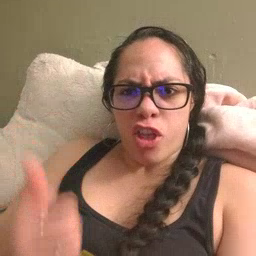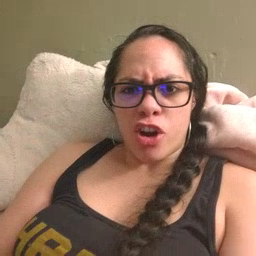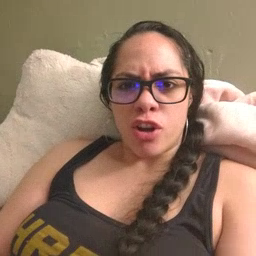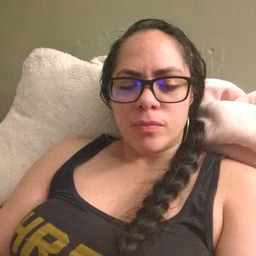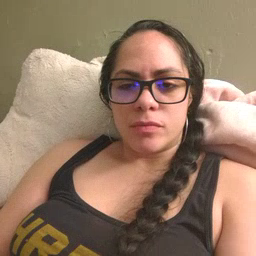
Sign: another